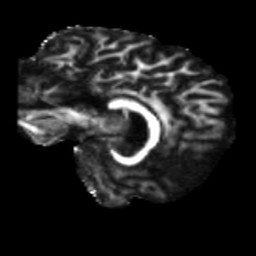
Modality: FA
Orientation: sagittal
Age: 58
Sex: female
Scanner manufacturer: siemens
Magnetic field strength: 3 T
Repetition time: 5.47 s
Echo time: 0.0854 s